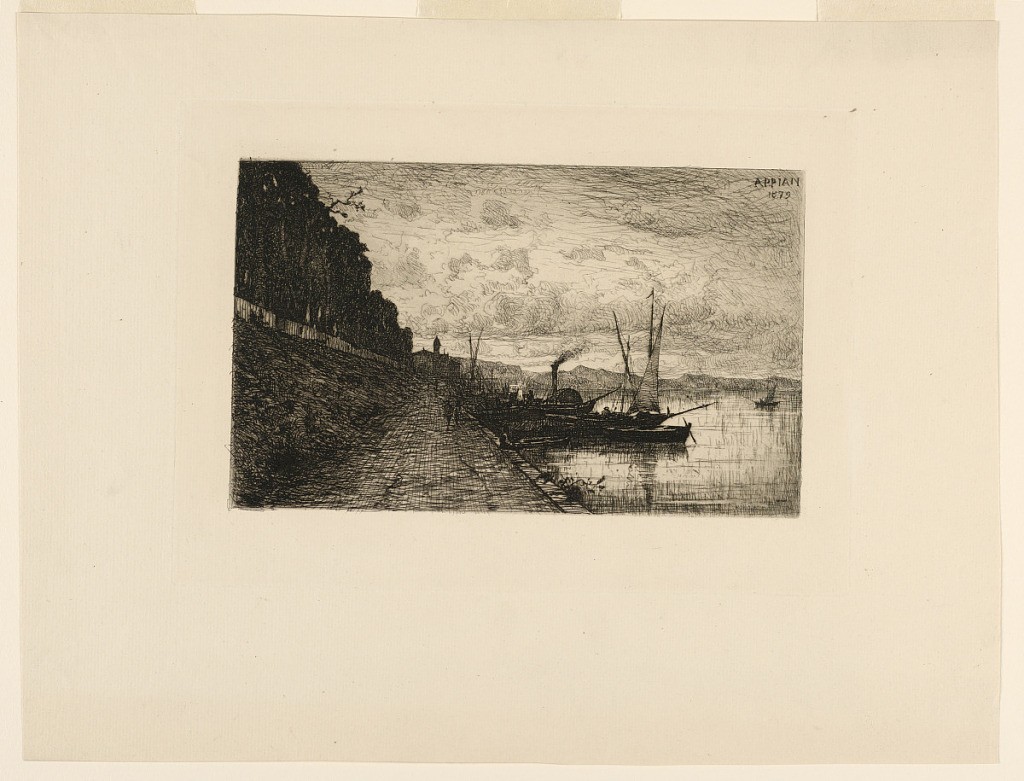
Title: Environs de Lyon
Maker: Adolphe Appian, French, 1818 - 1898
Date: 1879
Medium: Etching in dark brown ink on cream-colored Japan paper
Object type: Print
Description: A small steamboat and a sailboat are moored at a quay, from which a high bank rises abruptly, left. Buildings are seen in center distance.